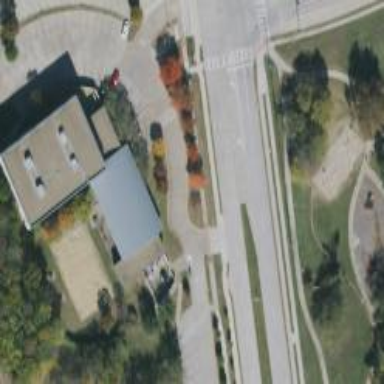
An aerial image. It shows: Community center building with focus on athletics.